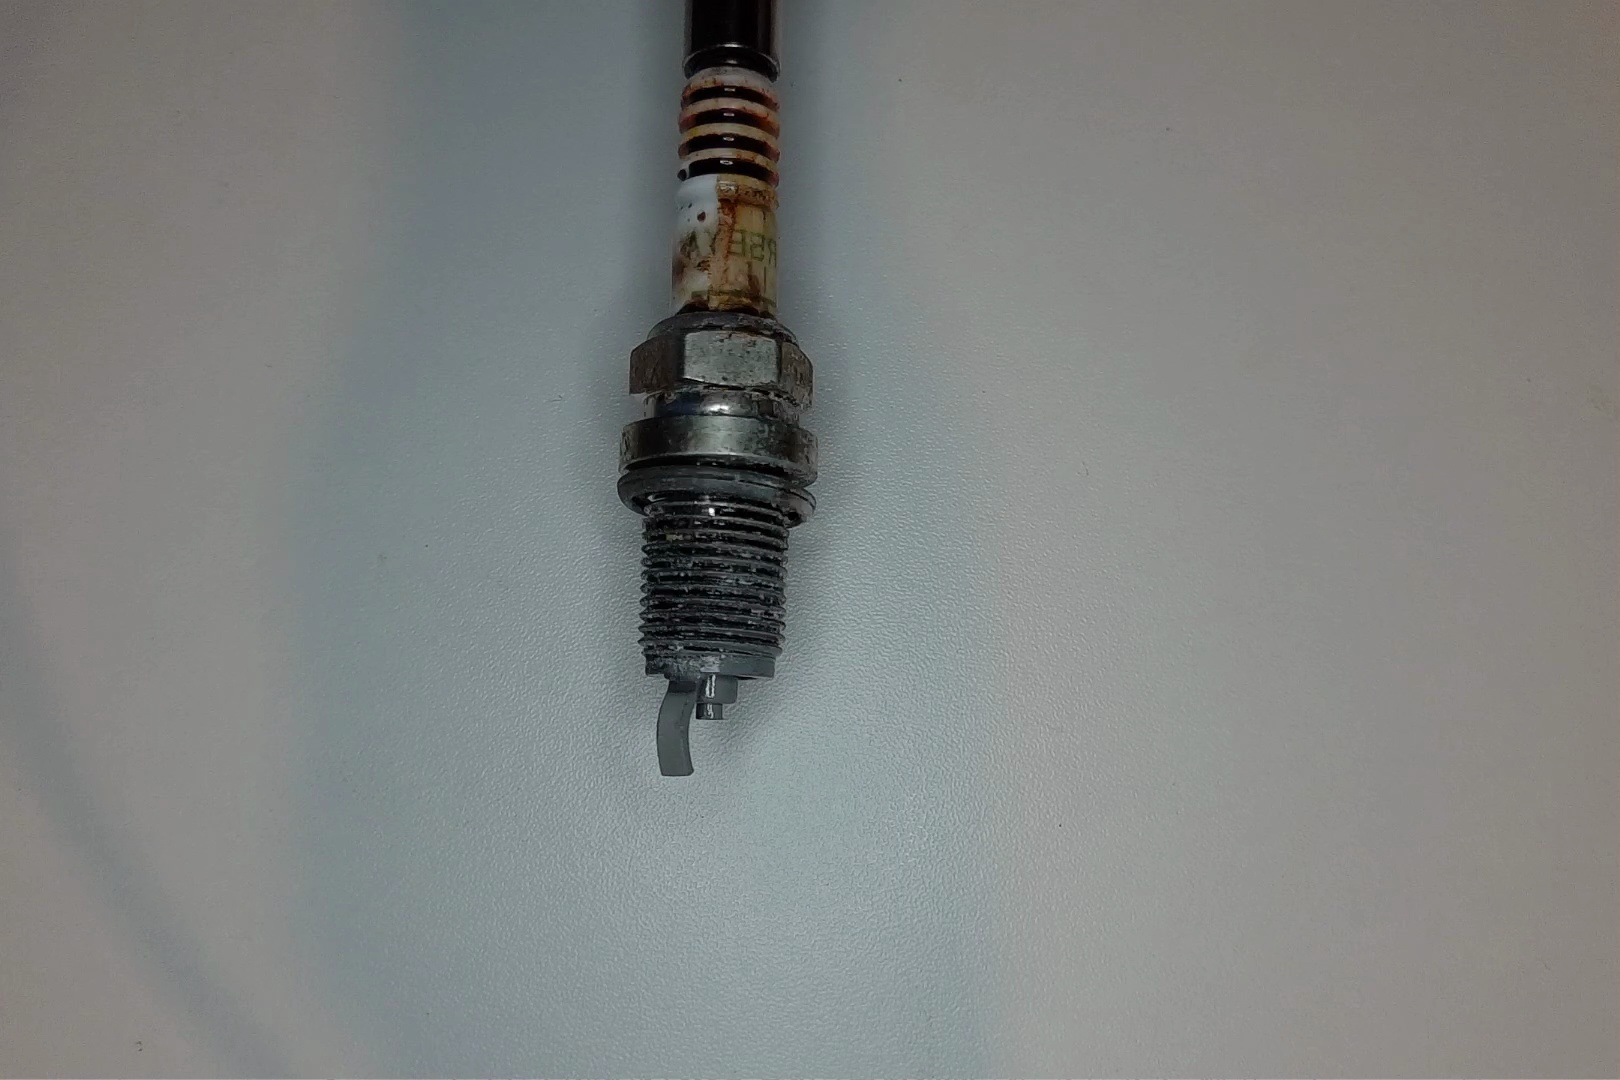
Label: anomaly